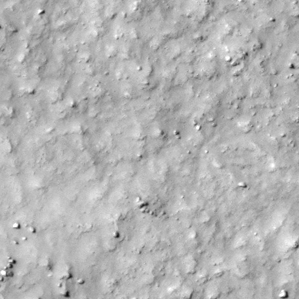
Label: non_frost